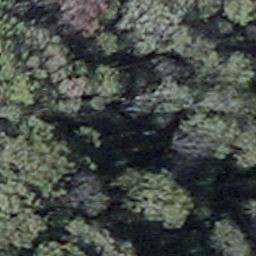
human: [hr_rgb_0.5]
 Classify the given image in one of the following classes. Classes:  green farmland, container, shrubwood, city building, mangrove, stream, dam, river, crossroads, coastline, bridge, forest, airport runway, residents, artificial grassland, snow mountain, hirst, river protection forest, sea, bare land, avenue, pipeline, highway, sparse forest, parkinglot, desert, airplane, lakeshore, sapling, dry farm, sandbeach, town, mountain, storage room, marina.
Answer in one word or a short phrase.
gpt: shrubwood